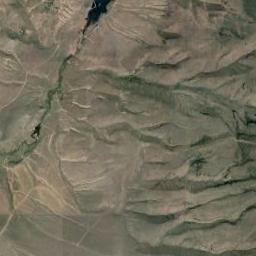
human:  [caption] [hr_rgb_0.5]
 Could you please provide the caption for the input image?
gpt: The mountain is uneven and rough .

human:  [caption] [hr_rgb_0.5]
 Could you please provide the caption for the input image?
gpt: The mountain is full of black soil .

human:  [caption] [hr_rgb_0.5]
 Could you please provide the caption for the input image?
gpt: There is a cliff in the mountains .

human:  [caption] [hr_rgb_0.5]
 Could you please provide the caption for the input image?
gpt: The folded mountain consists of some ridges and valleys and a river goes through the mountain .

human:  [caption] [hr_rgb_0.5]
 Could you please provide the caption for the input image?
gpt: There are some ridges on the brown mountain .